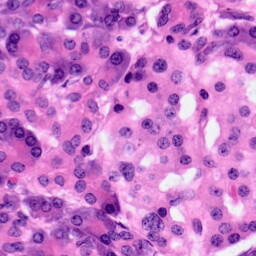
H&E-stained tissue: Pancreatic